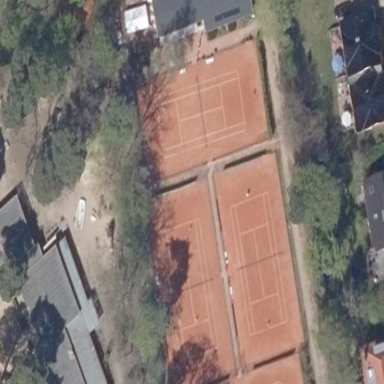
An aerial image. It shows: Clay tennis court on pitch.